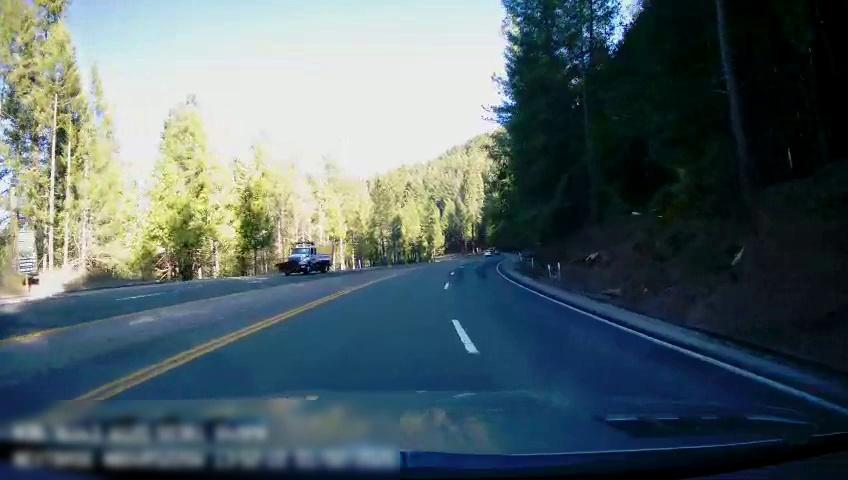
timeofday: Day
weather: Sunny
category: Drivable Space
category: Vehicles | Truck
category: Vehicles | SUV
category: Lanes | Current Lane
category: Lanes | Alternate Lane
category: Lanes | Current Lane
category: Lanes | Alternate Lane
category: Lanes | Opposite Lane
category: Lanes | Opposite Lane
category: Lanes | Opposite Lane